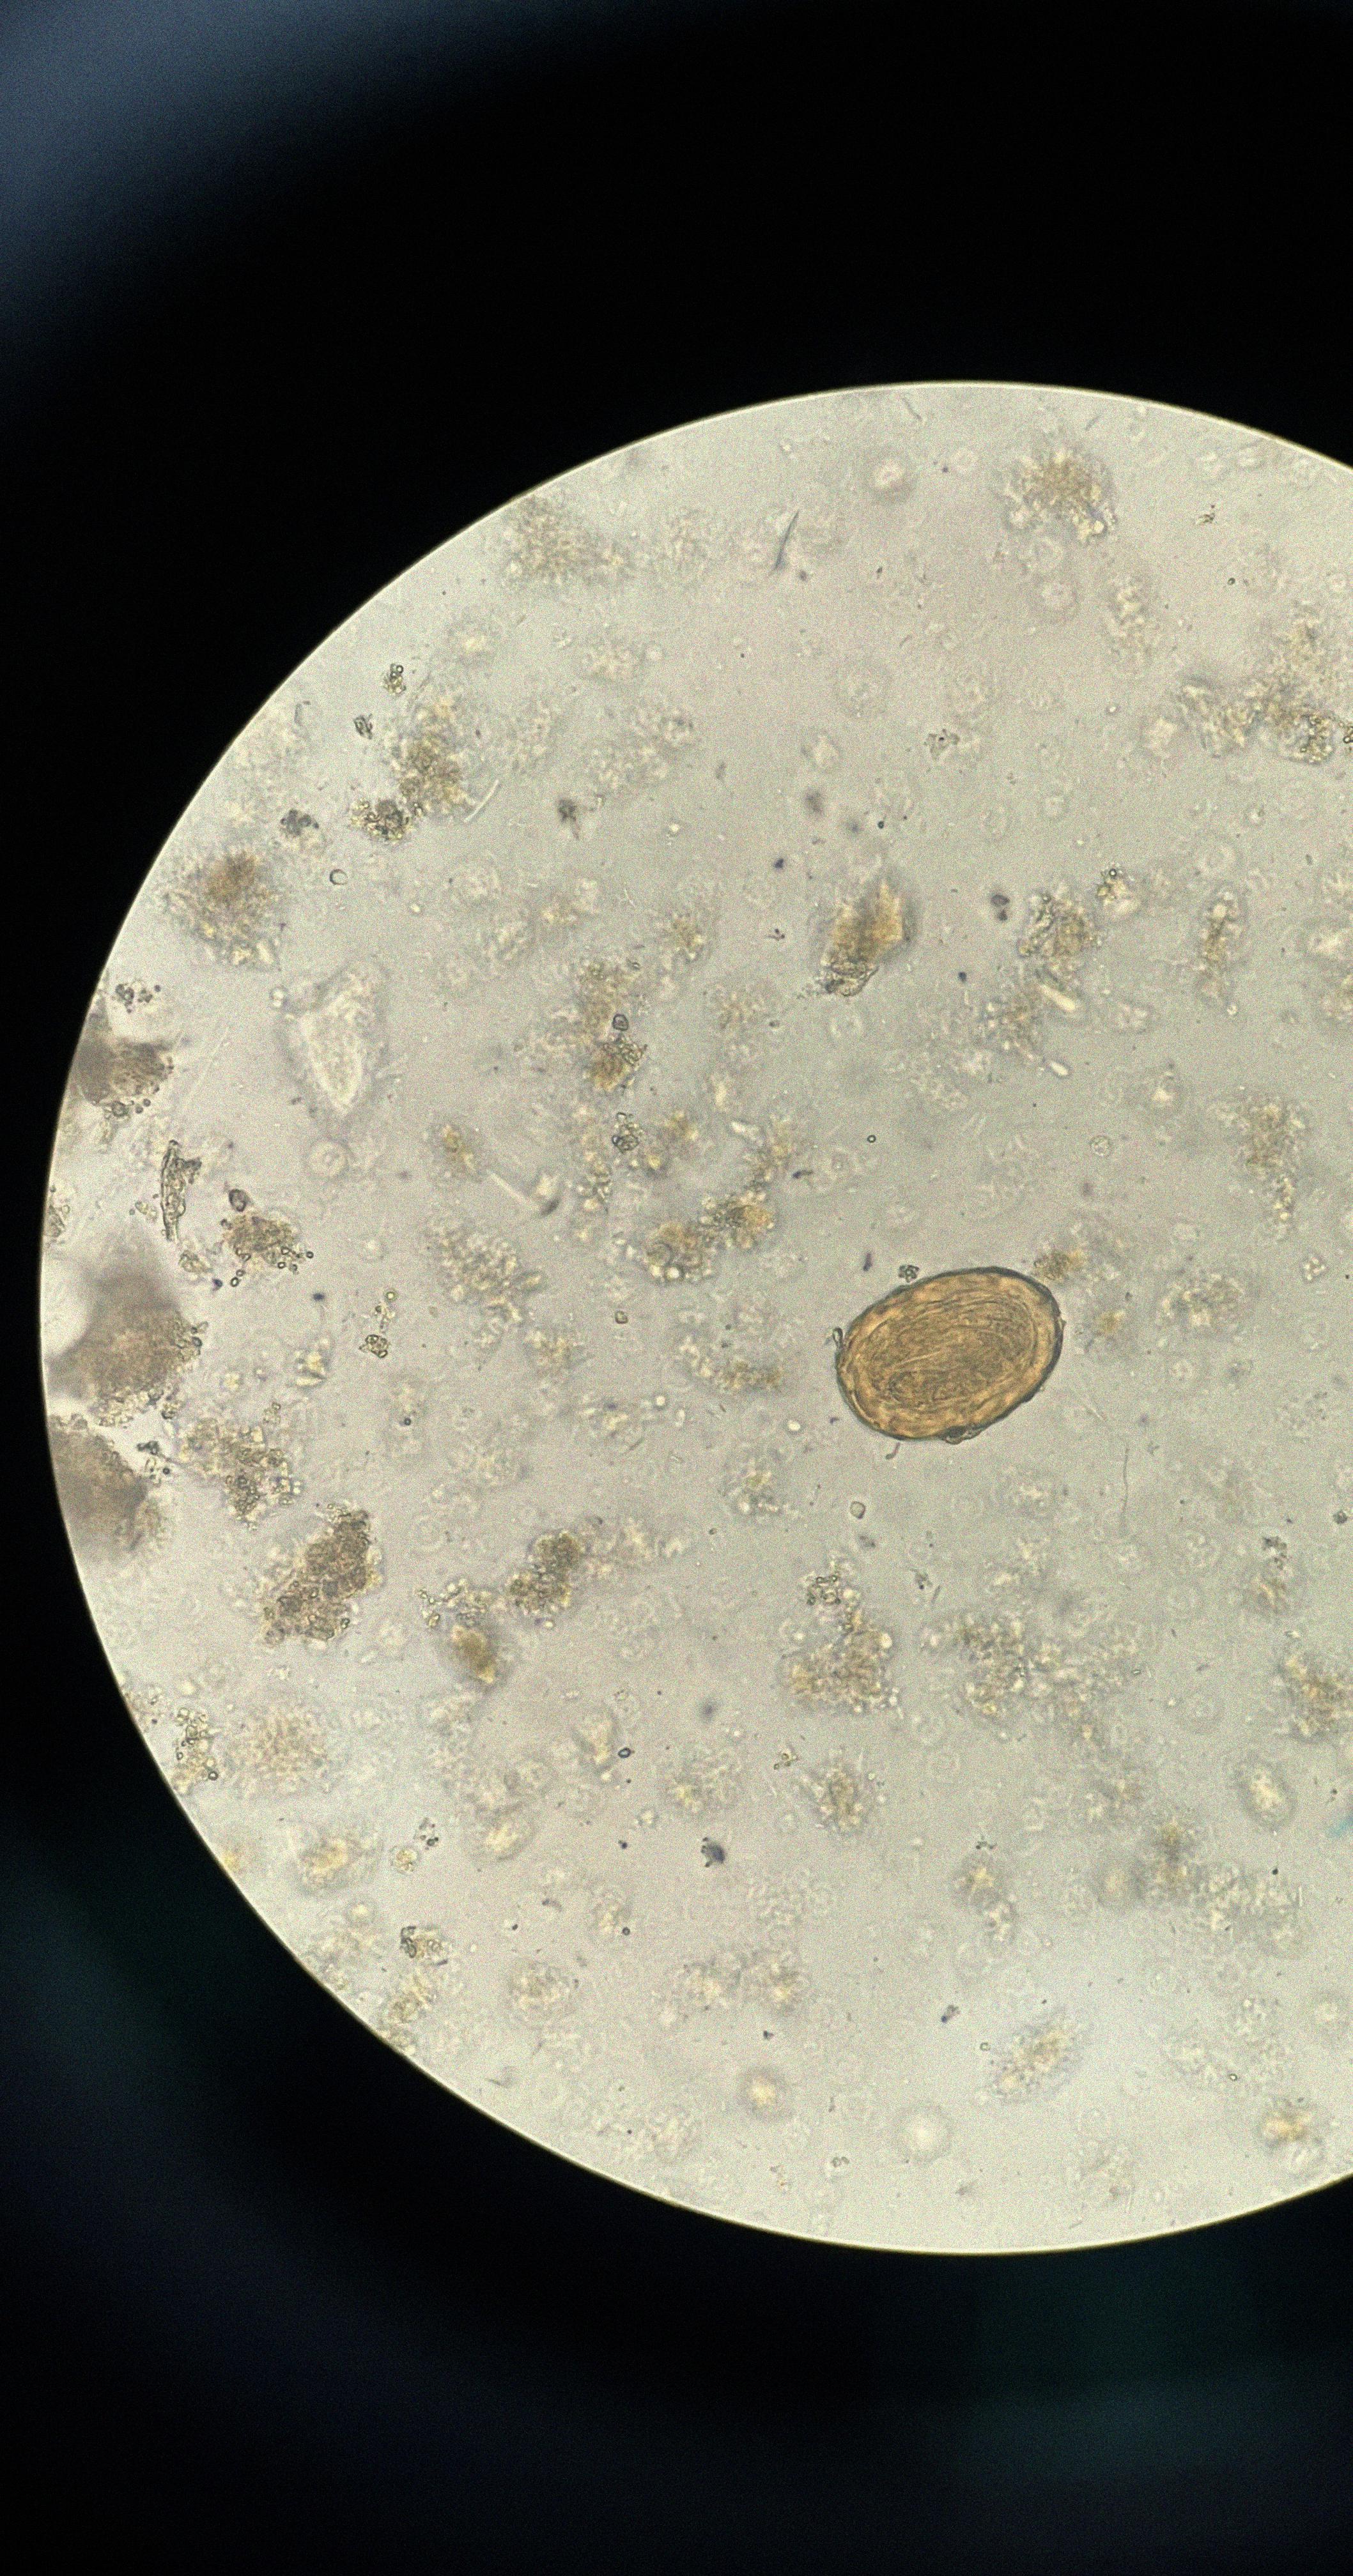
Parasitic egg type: Ascaris lumbricoides